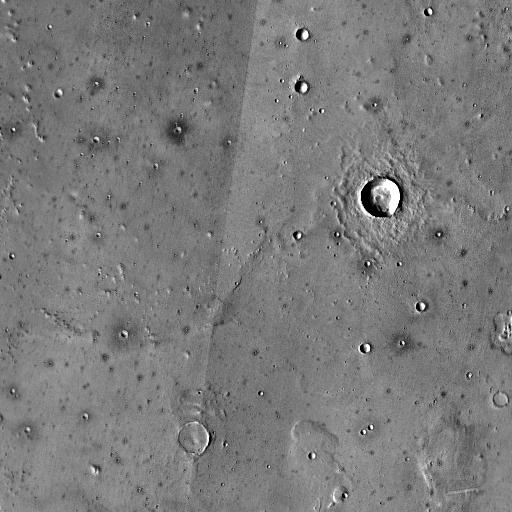
Crater classes present: Background, Other